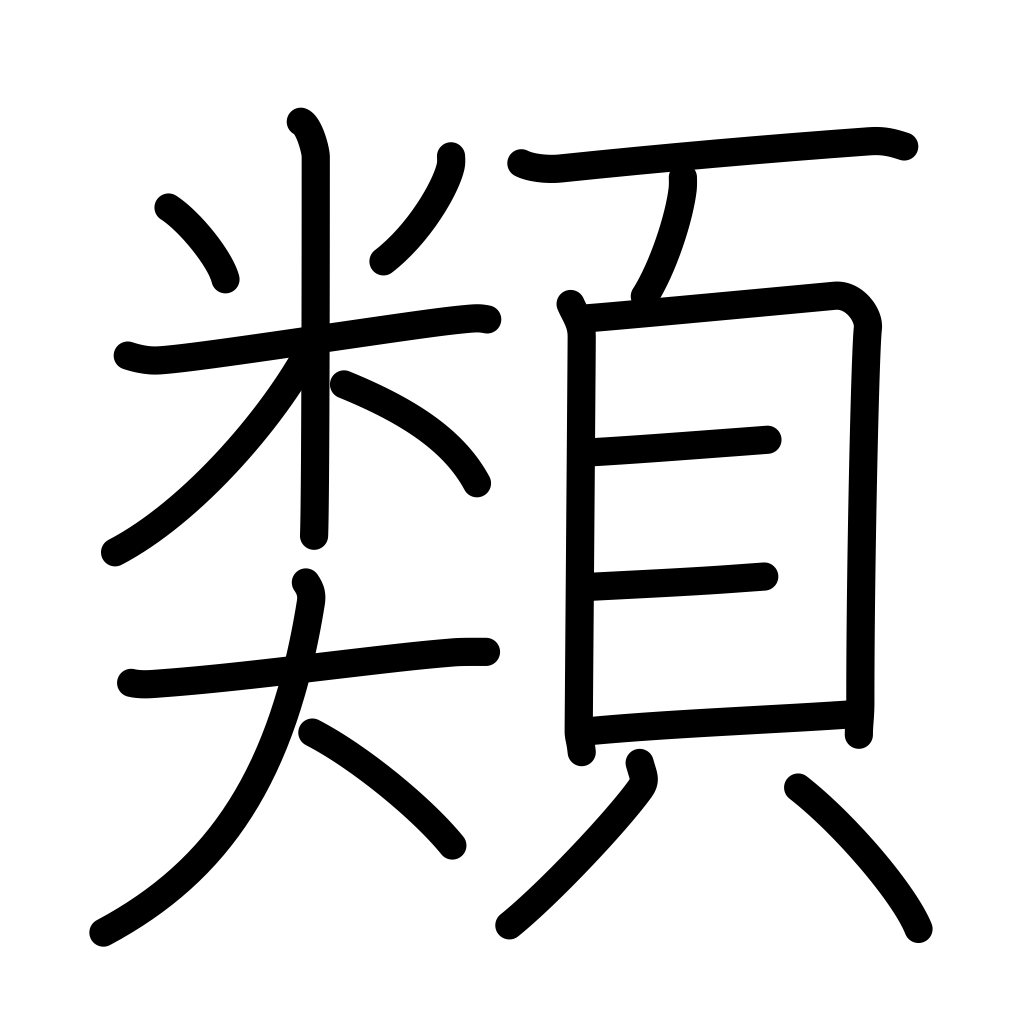
Meaning: class, group, kind, category